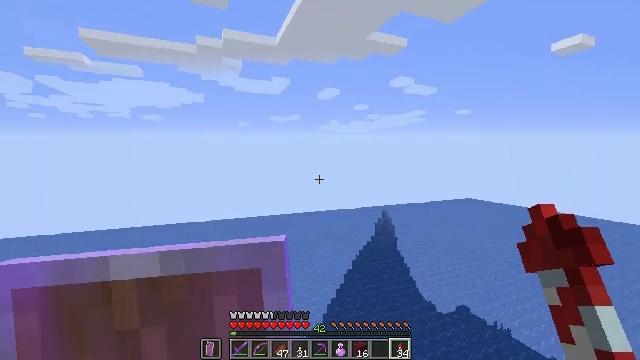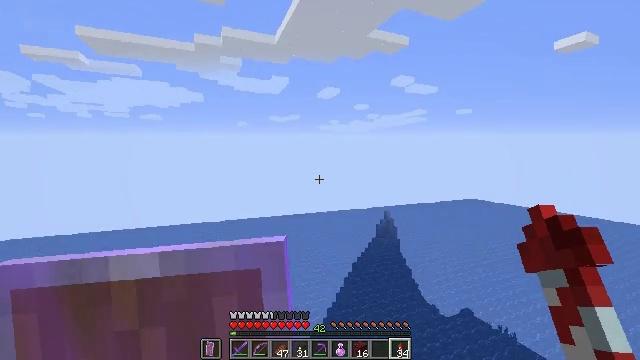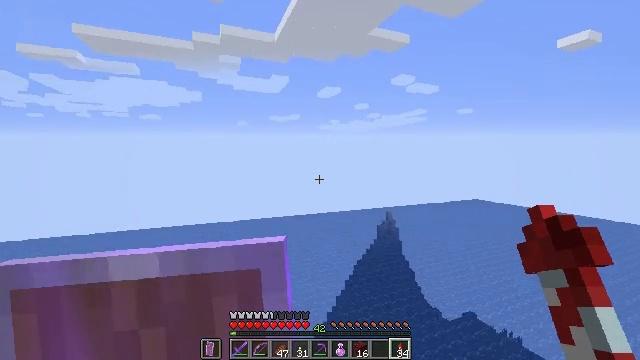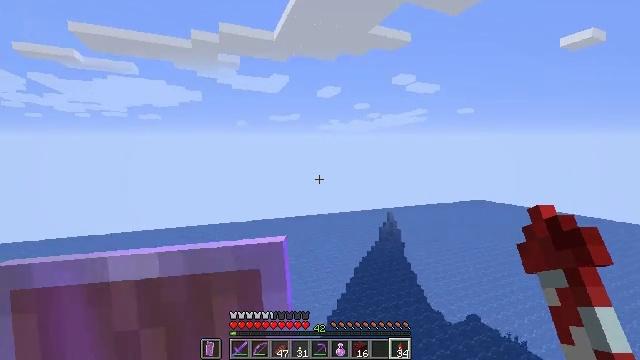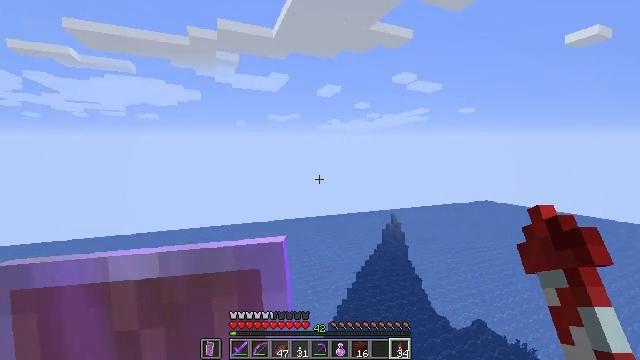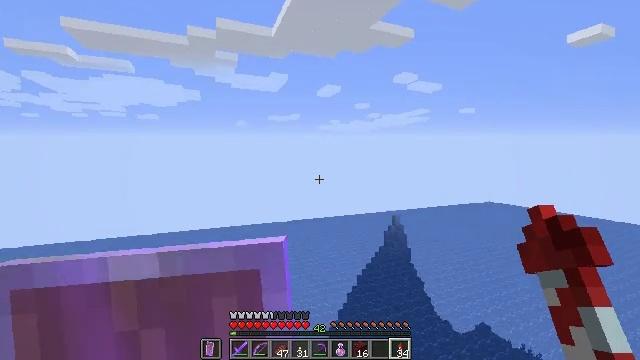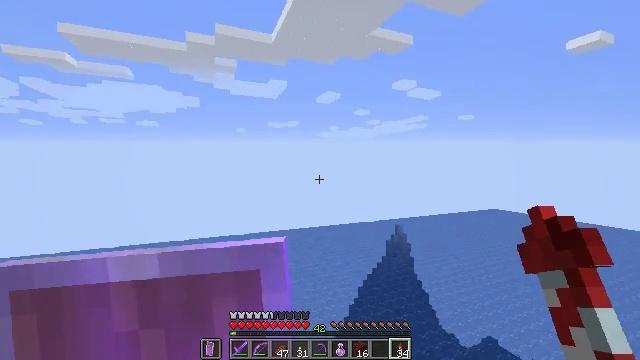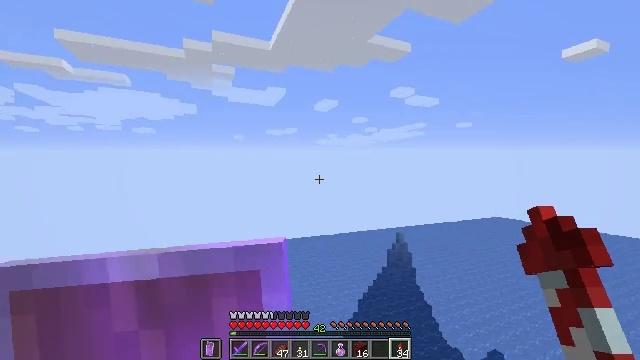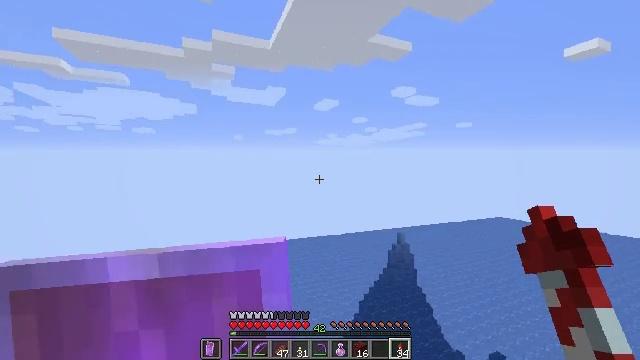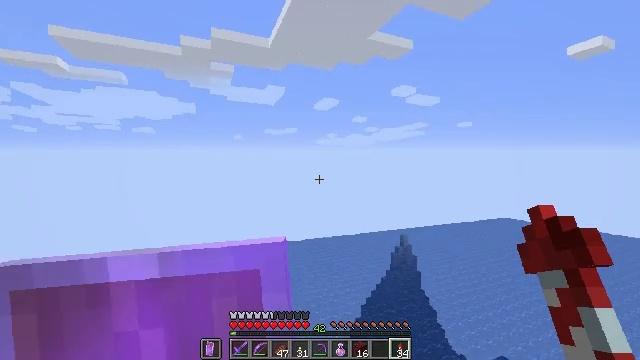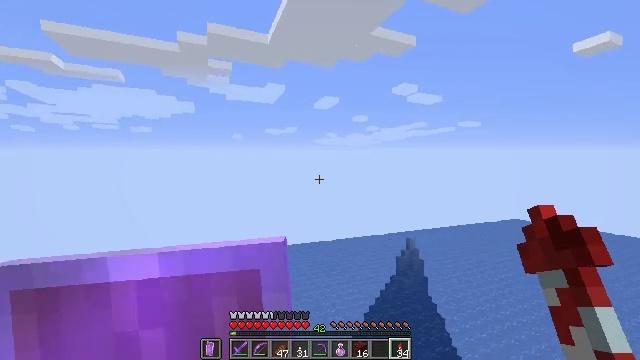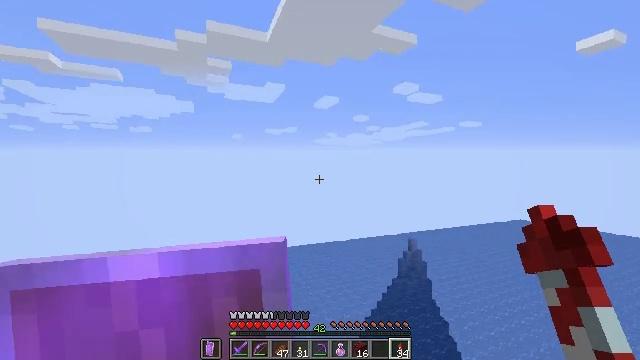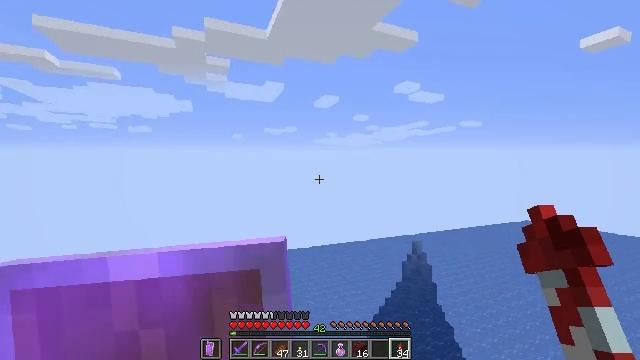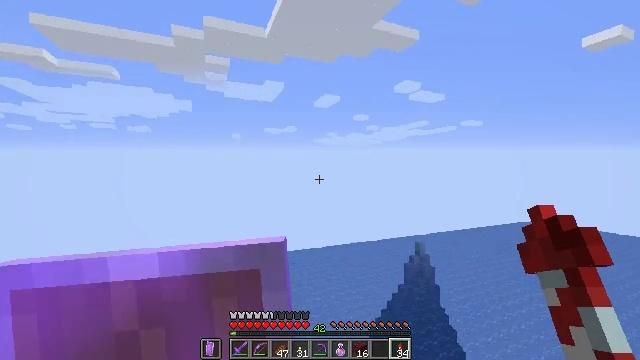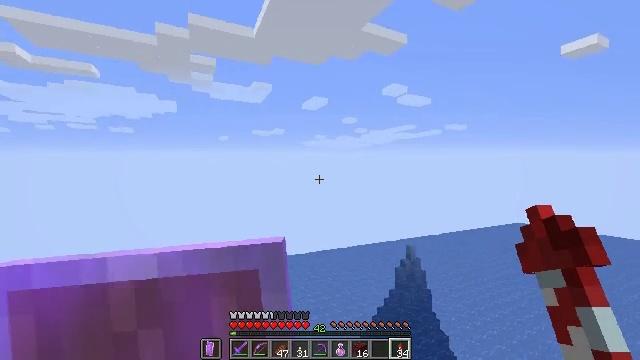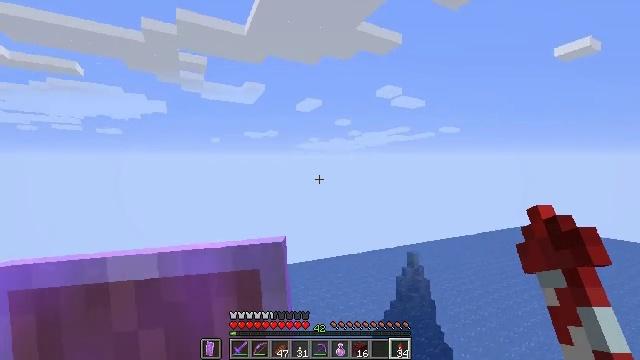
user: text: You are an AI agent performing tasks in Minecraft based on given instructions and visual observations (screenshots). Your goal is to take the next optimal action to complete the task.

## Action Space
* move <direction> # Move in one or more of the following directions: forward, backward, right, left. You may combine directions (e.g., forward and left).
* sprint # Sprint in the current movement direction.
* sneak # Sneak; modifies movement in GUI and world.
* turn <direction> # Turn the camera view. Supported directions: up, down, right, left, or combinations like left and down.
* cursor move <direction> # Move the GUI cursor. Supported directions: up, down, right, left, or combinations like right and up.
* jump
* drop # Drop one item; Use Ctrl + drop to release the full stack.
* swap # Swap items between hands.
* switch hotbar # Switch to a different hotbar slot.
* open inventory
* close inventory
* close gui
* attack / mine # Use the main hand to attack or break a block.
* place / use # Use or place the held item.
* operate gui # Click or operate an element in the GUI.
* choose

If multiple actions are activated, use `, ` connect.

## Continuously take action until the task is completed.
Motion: motion action
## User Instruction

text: mine block cyan shulker box
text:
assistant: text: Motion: no_op
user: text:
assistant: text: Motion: no_op
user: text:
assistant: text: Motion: no_op
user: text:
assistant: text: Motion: no_op
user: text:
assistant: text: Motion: no_op
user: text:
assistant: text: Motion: turn up
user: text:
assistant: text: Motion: turn up
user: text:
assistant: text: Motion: no_op
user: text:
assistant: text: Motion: no_op
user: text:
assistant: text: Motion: no_op
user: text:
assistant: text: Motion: no_op
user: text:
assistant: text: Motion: no_op
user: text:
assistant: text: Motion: no_op
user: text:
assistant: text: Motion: turn right
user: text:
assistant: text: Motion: turn right
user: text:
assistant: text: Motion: no_op
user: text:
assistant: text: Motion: no_op
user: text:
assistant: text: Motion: turn right
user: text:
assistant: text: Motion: turn right
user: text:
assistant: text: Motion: no_op
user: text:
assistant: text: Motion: no_op
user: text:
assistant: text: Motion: turn right
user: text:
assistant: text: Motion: turn right
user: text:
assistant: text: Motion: turn right
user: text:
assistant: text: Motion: turn right
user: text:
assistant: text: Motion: turn right
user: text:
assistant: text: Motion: turn right
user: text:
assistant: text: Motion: turn right
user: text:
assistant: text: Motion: turn right
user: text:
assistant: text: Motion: turn right